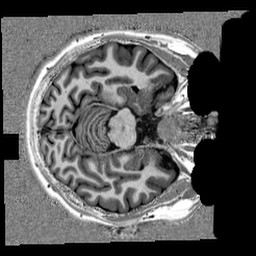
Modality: UNIT1
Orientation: axial
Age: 27
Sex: male
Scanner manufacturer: siemens
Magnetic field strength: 3 T
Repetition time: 5 s
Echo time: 0.00298 s